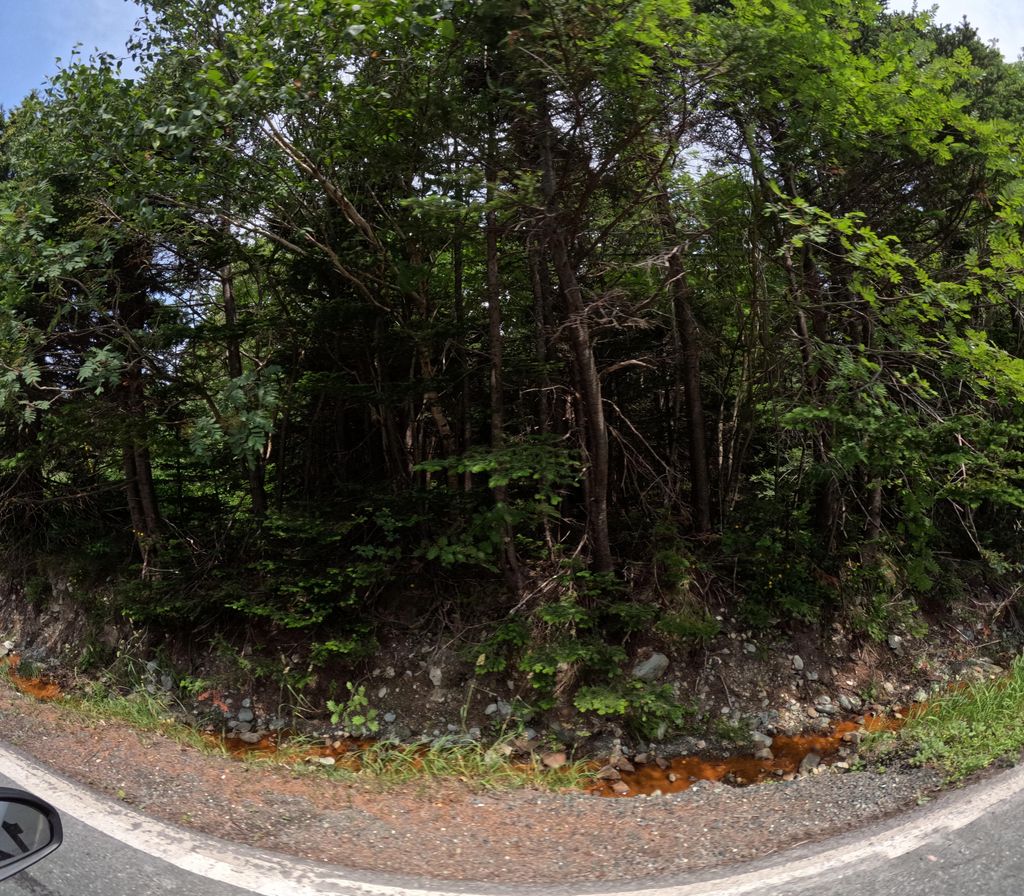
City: st_johns